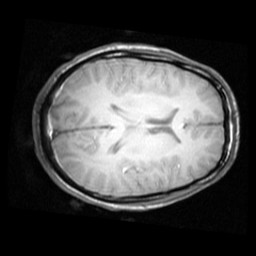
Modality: T1w
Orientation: axial